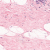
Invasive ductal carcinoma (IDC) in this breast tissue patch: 0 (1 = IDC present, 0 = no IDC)